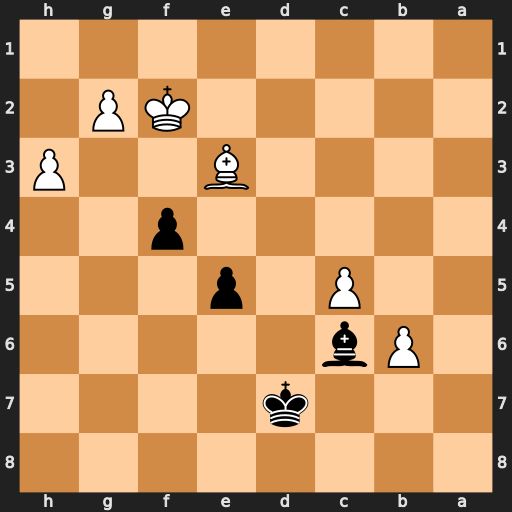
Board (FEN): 8/3k4/1Pb5/2P1p3/5p2/4B2P/5KP1/8
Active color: b
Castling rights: -
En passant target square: -
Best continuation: fxe3+ Kxe3 Bxg2